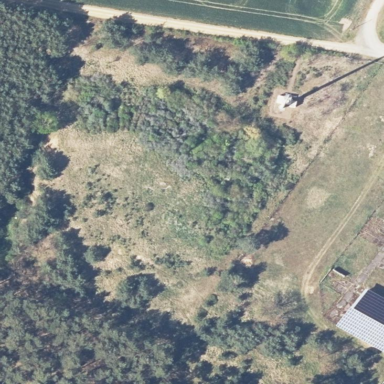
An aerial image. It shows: Patch of scrub vegetation.